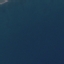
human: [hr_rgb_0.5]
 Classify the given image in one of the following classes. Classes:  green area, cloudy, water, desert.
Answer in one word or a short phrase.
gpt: water